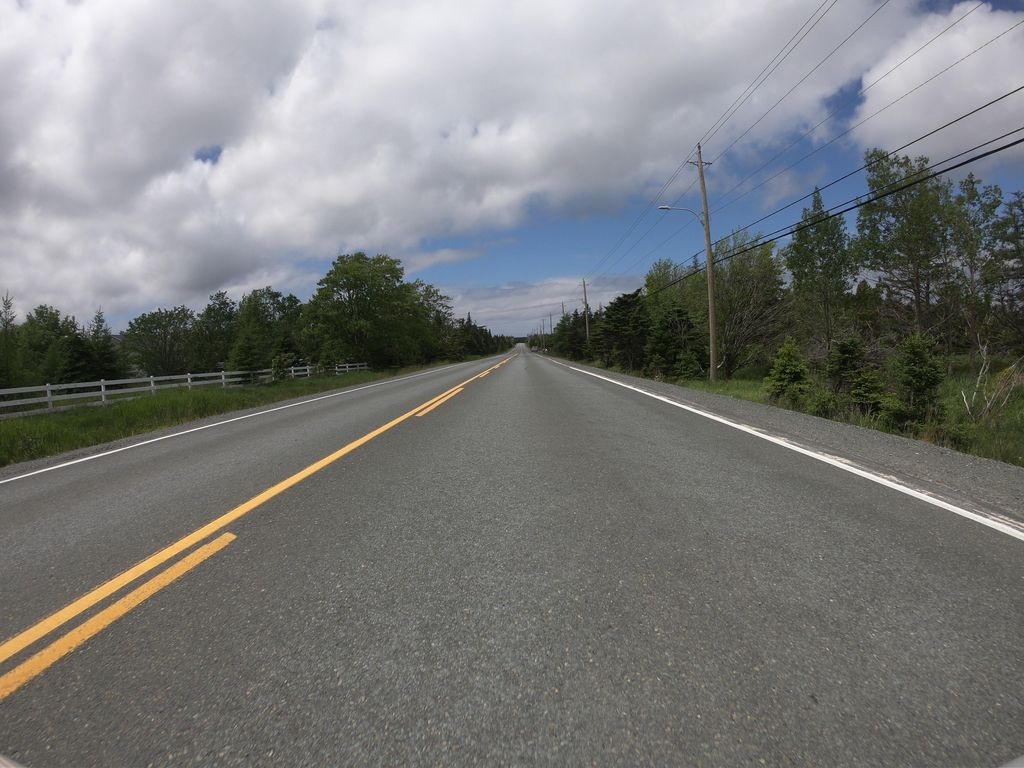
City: st_johns